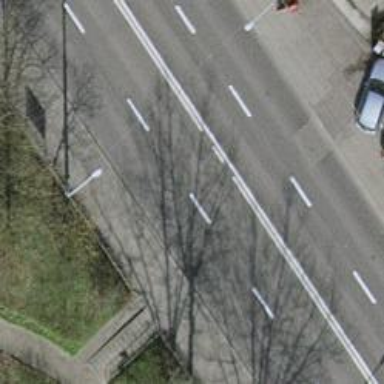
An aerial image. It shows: Asphalt road classified as primary highway. The road has trolley wire for trolley buses.